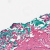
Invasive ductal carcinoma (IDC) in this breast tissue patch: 0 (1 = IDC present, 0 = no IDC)